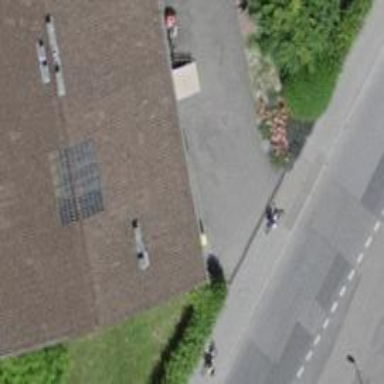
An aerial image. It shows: Post box is visible.